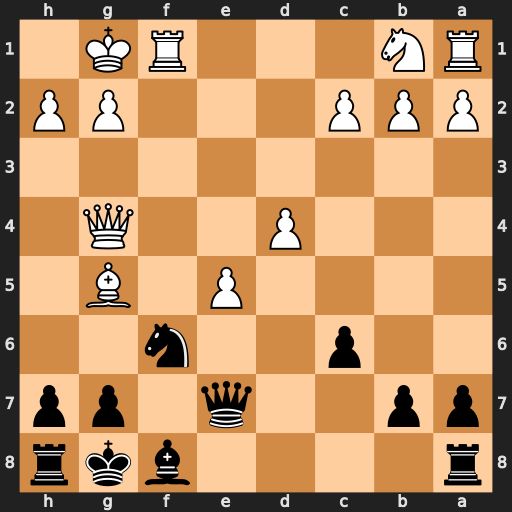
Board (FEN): r4bkr/pp2q1pp/2p2n2/4P1B1/3P2Q1/8/PPP3PP/RN3RK1
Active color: b
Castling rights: -
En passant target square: -
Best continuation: Nxg4 Bxe7 Bxe7